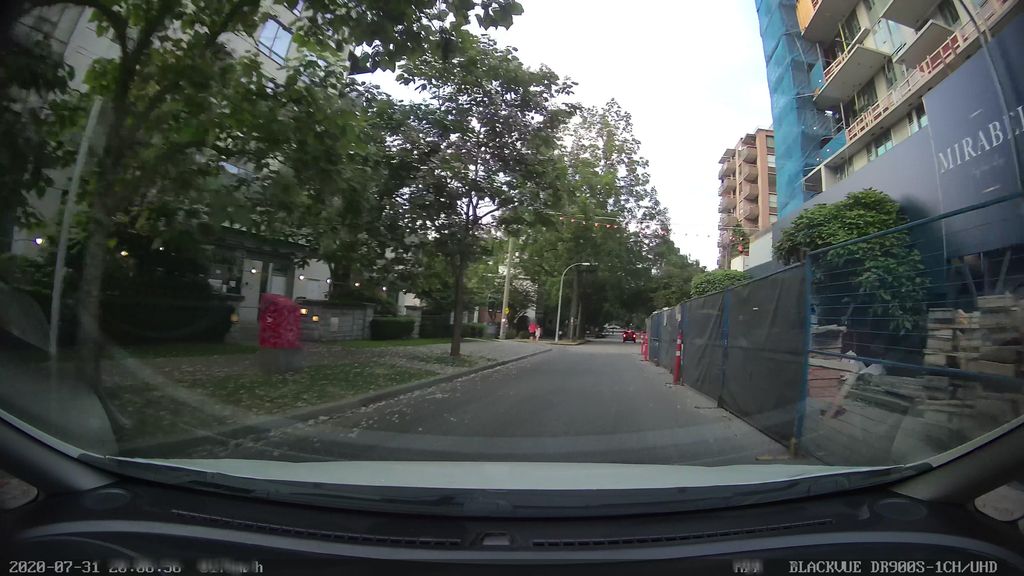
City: vancouver